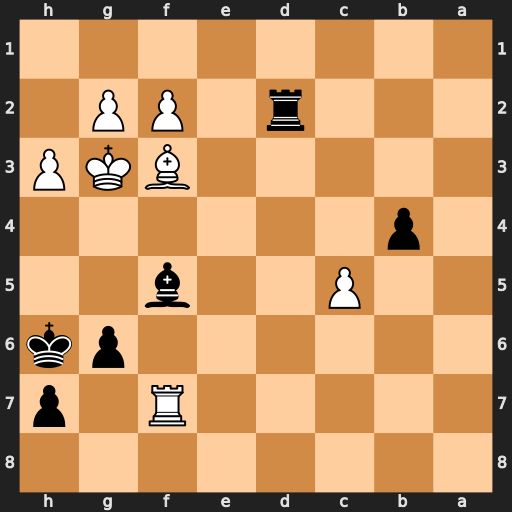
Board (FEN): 8/5R1p/6pk/2P2b2/1p6/5BKP/3r1PP1/8
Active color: b
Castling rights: -
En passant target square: -
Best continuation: b3 Bg4 Be4